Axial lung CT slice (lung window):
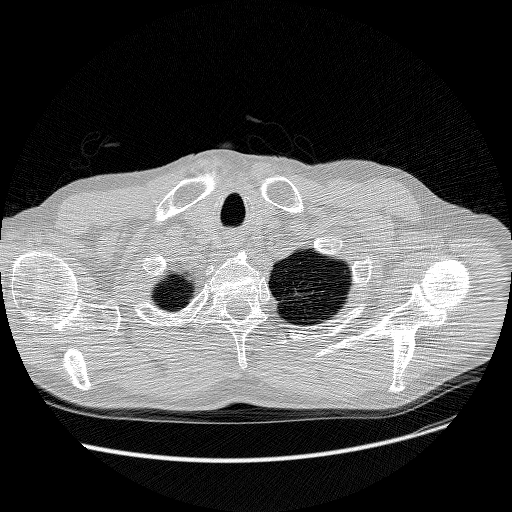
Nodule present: yes
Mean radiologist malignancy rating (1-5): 4.333